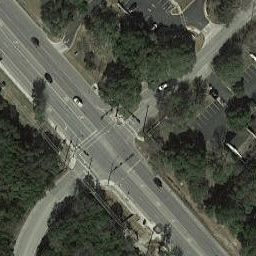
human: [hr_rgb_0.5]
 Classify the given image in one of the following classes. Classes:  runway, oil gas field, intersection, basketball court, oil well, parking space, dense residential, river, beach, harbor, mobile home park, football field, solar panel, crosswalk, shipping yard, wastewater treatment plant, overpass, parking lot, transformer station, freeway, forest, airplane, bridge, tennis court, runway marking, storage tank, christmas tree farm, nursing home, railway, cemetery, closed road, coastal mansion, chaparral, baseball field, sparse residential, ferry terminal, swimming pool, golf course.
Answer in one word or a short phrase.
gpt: intersection